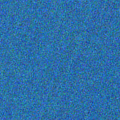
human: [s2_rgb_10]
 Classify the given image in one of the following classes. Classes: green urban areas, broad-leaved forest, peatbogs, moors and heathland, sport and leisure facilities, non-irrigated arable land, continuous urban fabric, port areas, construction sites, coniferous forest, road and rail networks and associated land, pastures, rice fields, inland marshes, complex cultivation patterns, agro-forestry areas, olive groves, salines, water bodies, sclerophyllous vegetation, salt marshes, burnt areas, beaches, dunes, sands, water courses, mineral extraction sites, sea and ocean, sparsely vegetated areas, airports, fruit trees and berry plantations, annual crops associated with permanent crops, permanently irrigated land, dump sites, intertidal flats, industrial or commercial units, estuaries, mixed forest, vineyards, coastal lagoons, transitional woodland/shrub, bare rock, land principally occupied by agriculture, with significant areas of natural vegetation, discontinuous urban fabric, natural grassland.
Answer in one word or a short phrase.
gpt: sea and ocean